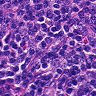
Metastatic tissue present: no